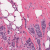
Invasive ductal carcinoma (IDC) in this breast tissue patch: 1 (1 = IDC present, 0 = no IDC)